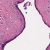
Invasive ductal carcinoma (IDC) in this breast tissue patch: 0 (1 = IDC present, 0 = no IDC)